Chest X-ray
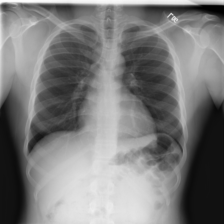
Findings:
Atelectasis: negative
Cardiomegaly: negative
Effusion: negative
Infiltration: negative
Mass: negative
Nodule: negative
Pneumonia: negative
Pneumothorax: negative
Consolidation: negative
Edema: negative
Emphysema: negative
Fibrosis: negative
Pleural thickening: negative
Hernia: negative